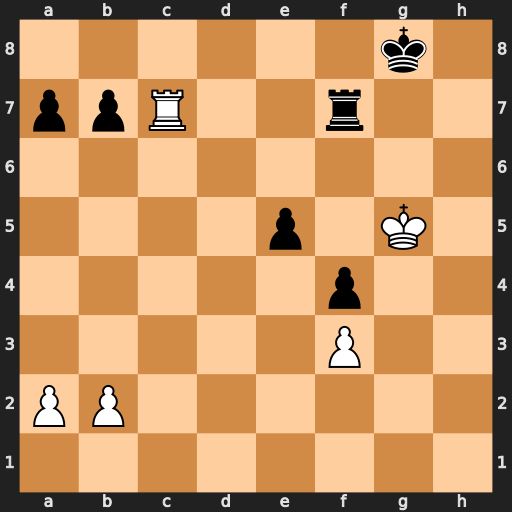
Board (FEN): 6k1/ppR2r2/8/4p1K1/5p2/5P2/PP6/8
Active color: w
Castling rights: -
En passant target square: -
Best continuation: Rxf7 Kxf7 Kf5 e4 Kxe4